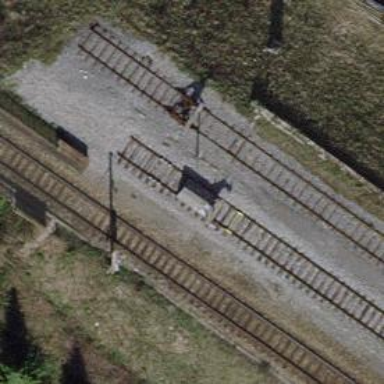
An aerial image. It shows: Railway buffer stop.